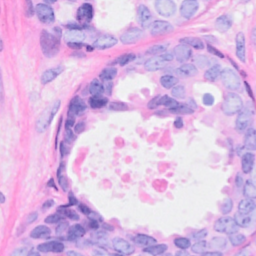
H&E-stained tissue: Breast